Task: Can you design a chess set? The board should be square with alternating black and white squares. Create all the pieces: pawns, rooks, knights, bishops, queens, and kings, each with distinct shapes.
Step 660:
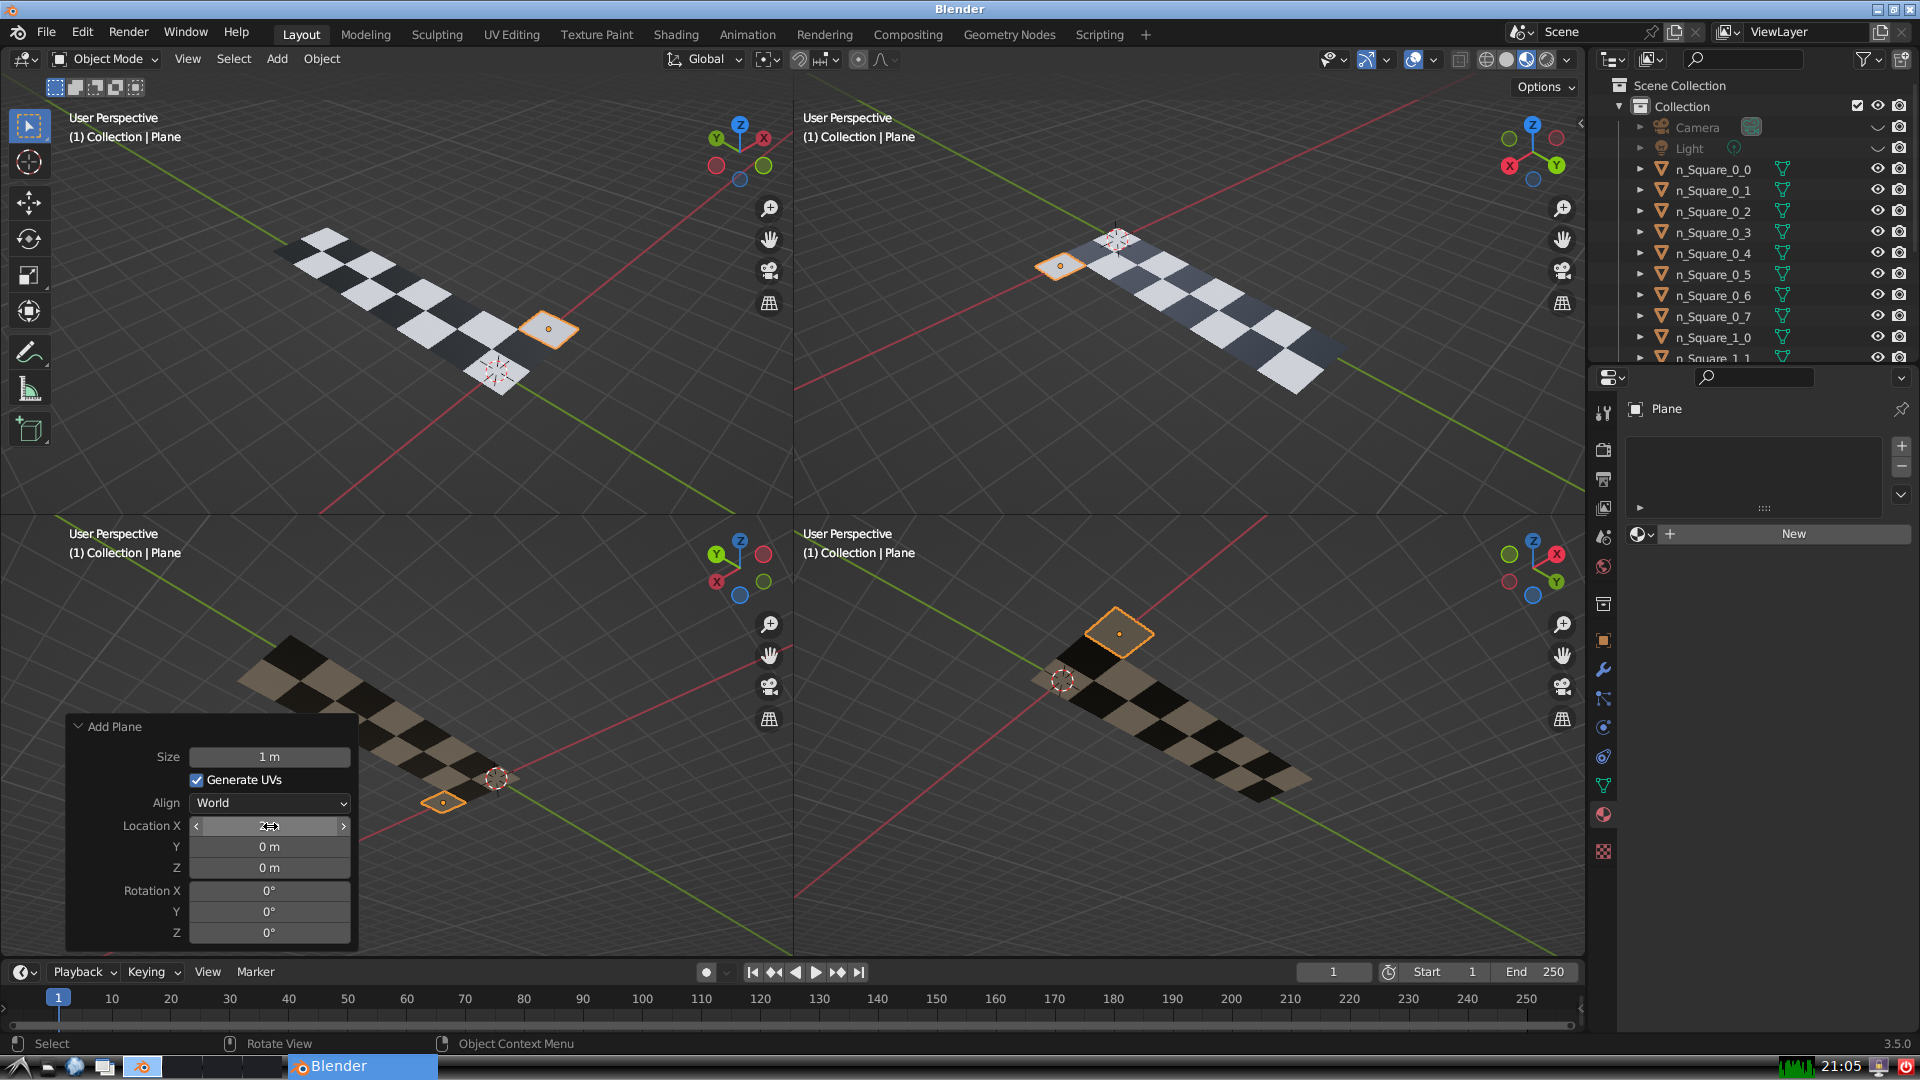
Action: {"mouse_move": [270, 846]}